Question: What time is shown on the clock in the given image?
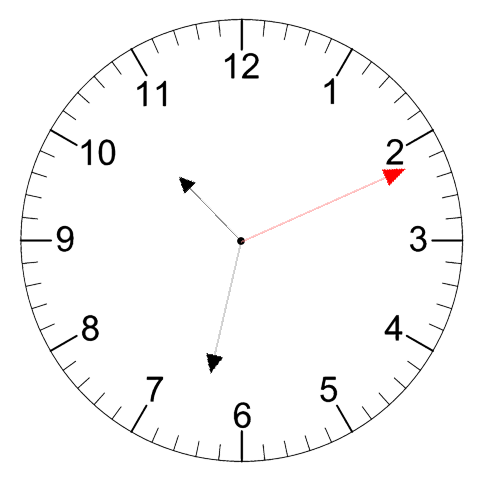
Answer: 10:32:11